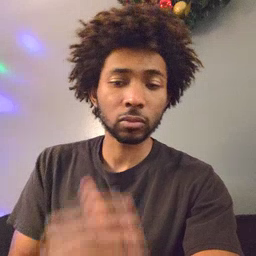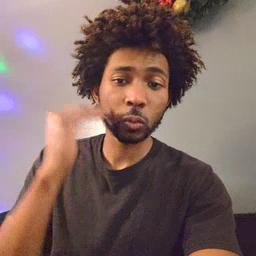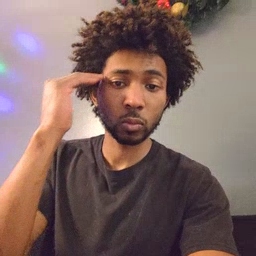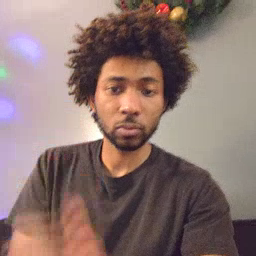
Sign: head